【题型】选择题　【知识点】平面几何　【难度】easy
如图, 在 $\triangle ABC$ 中, $AD \perp BC$ 于 $D$, 如果 $BD = 9$, $DC = 5$, $\cos B = \frac{3}{5}$, $E$ 为 $AC$ 的中点, 那么 $\sin \angle EDC$ 的值为( )

A. $\frac{1}{5}$
B. $\frac{5}{13}$
C. $\frac{12}{13}$
D. $\frac{5}{12}$
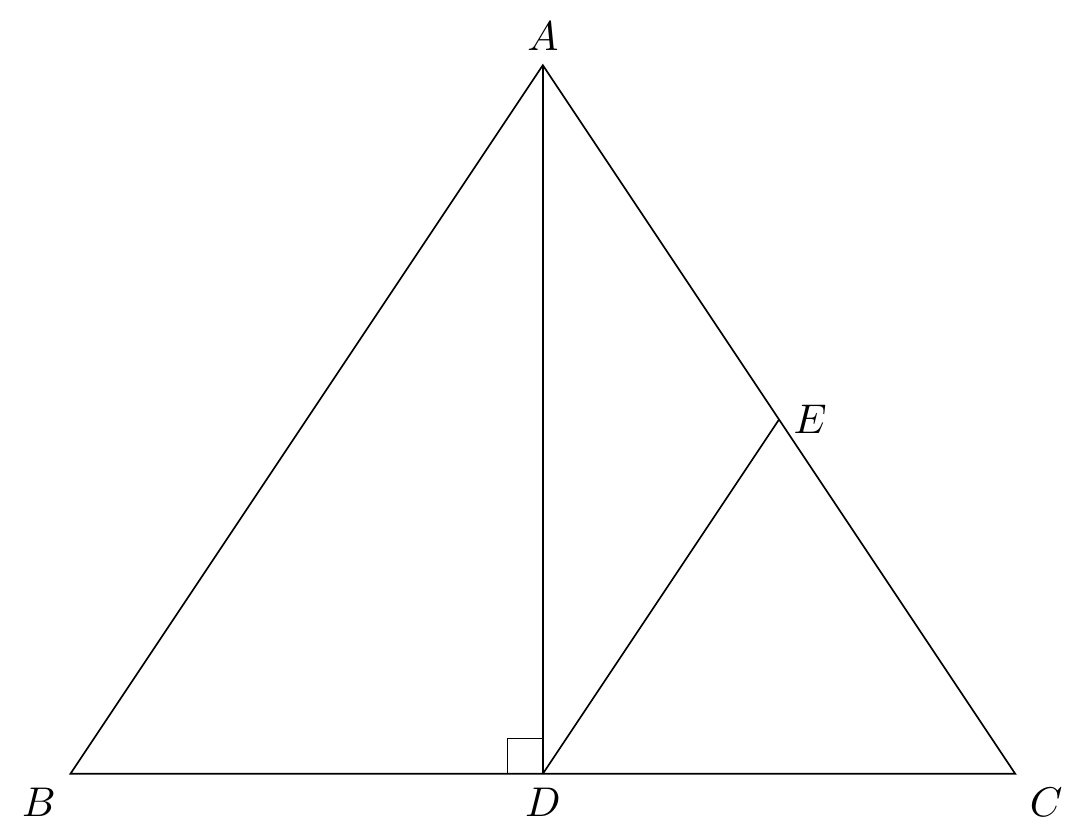
【解答】
解：在 $\triangle ABD$ 中, $\cos B = \frac{BD}{AB} = \frac{3}{5}$, $BD = 9$,

$\therefore AB = \frac{5}{3} BD = 15$,

由勾股定理得 $AD = \sqrt{AB^2 - BD^2} = \sqrt{225 - 81} = 12$,

在 $\text{Rt}\triangle ADC$ 中, 由勾股定理得 $AC = \sqrt{AD^2 + DC^2} = \sqrt{144 + 25} = 13$,

$\because E$ 为 $AC$ 中点,

$\therefore ED = EC$,

$\therefore \angle EDC = \angle C$,

$\therefore \sin \angle EDC = \sin C = \frac{AD}{AC} = \frac{12}{13}$。

故选：C。